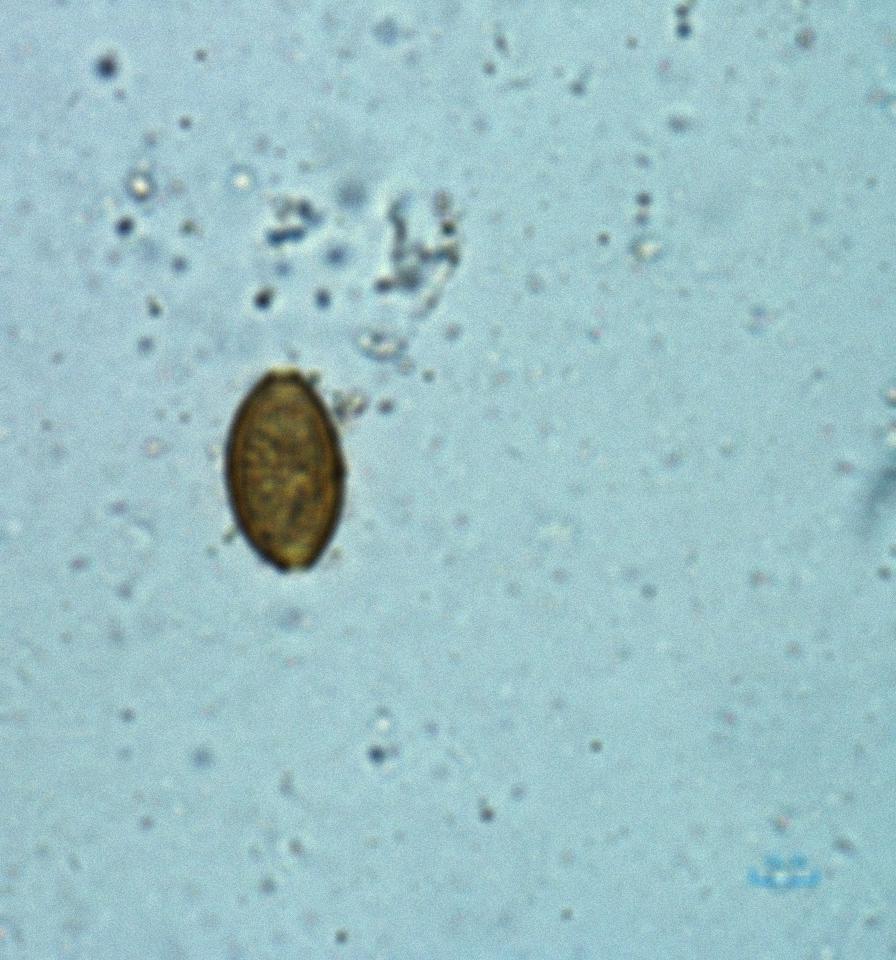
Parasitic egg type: Trichuris trichiura